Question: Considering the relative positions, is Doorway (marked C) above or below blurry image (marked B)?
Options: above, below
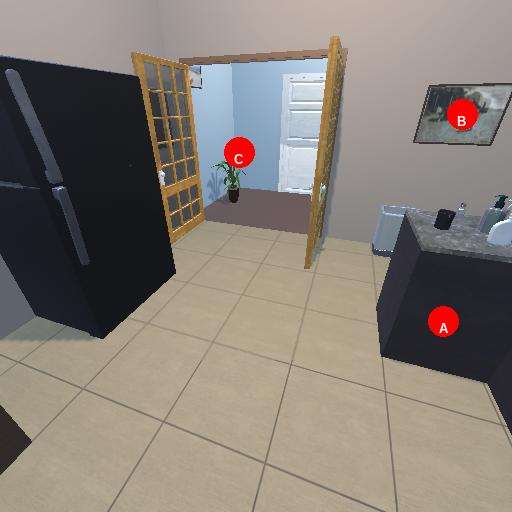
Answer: above